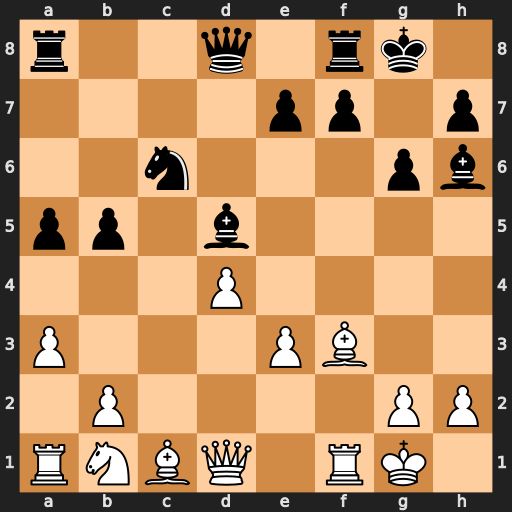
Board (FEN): r2q1rk1/4pp1p/2n3pb/pp1b4/3P4/P3PB2/1P4PP/RNBQ1RK1
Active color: w
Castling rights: -
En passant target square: -
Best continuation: Bxd5 Qxd5 e4 Qxe4 Bxh6